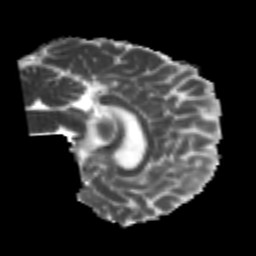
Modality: MD
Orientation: sagittal
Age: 24
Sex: male
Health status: healthy
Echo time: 0.074 s